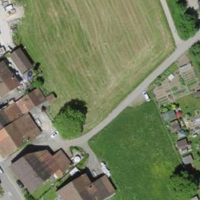
EUNIS habitat code: 52
Species observed at this site:
Oenothera glazioviana